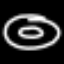
Label: donut